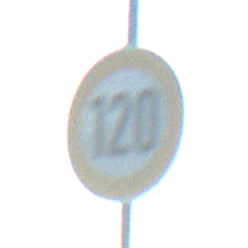
Verkehrszeichen: Geschwindigkeit120
Umgebung: Outdoor, RoadRail
Tageszeit: SunriseSunset
Wetter: Clear
Licht: Natural
Jahreszeit: NotSpecified
Kontrast: HighContrast